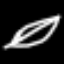
Label: leaf